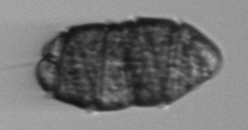
Label: Margalefidinium